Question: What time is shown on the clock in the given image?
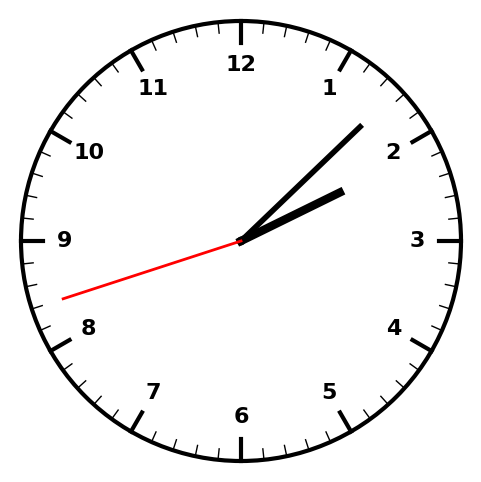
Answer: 02:07:42